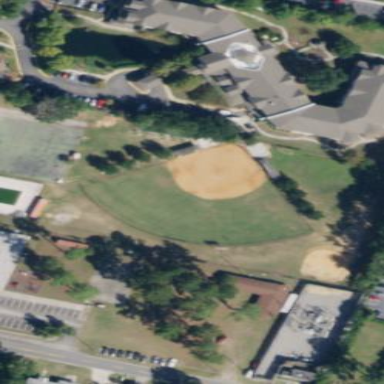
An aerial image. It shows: Baseball pitch for leisure land.